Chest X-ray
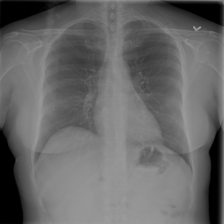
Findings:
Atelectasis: negative
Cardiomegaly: negative
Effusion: negative
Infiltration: negative
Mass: negative
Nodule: negative
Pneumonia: negative
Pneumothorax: negative
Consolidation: negative
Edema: negative
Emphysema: negative
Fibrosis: negative
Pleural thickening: negative
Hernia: negative